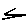
Label: zigzag